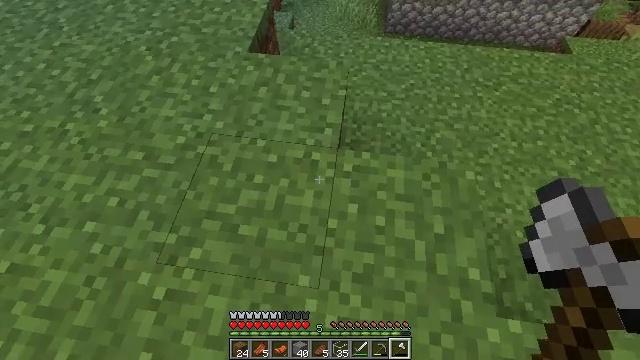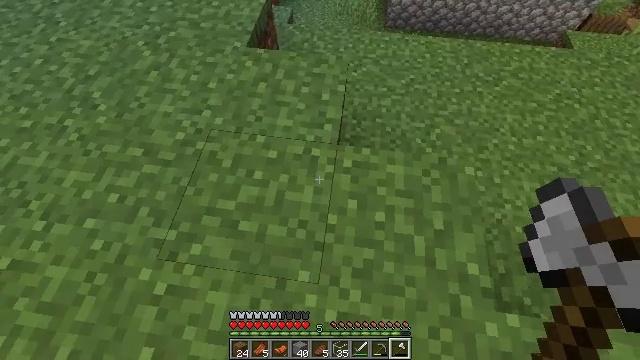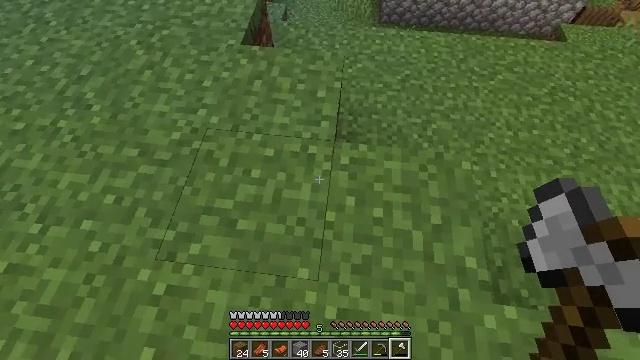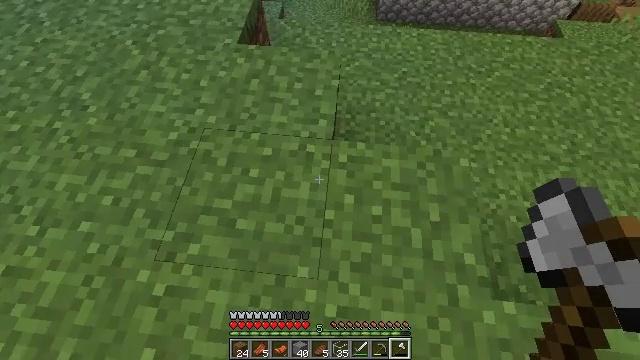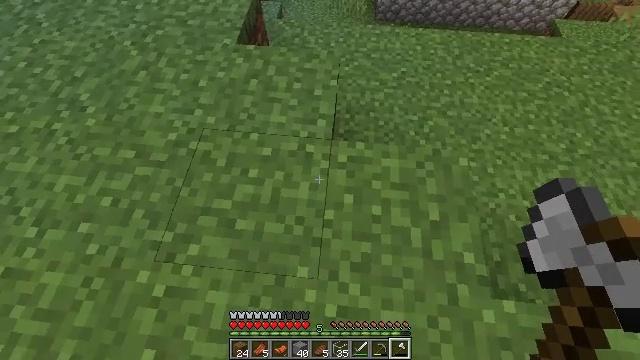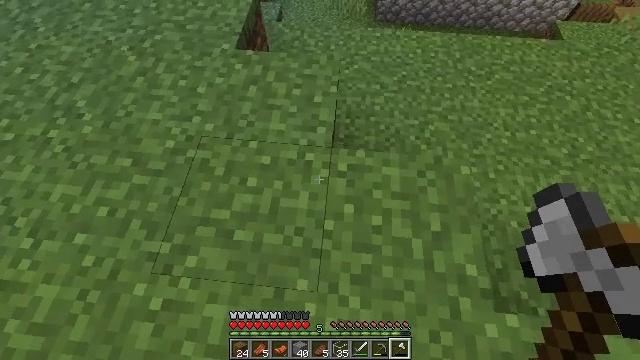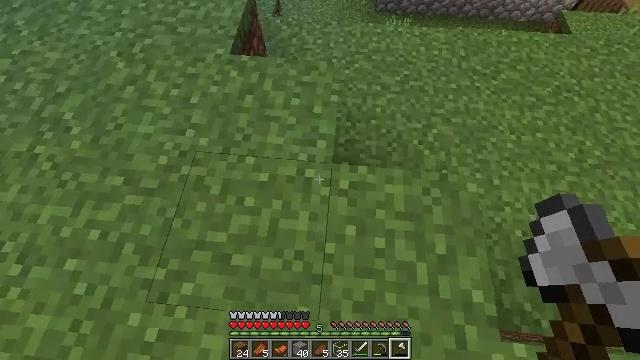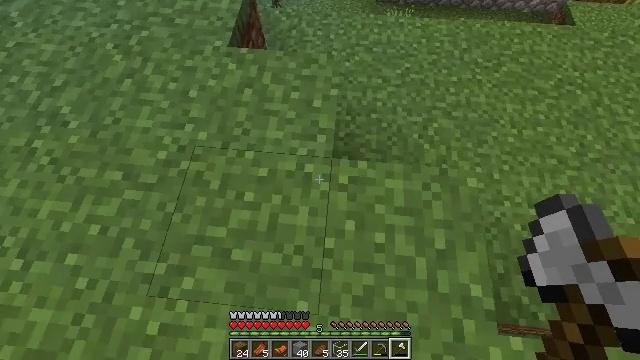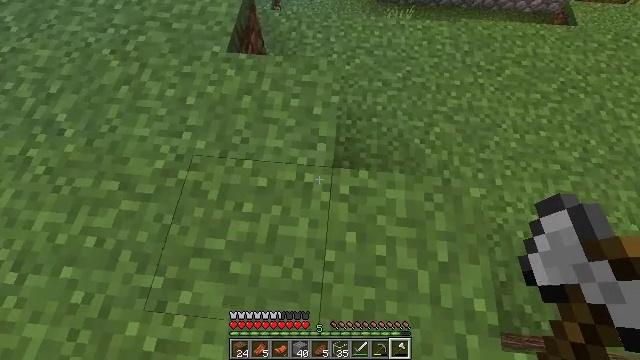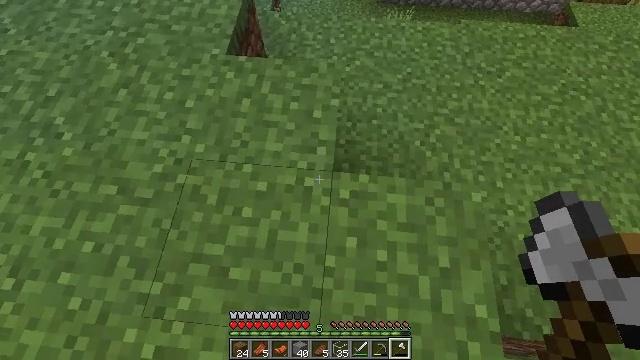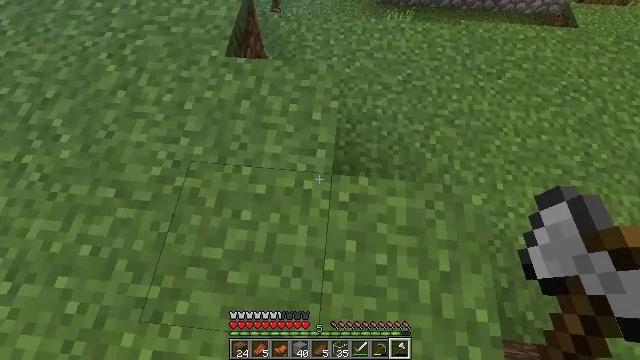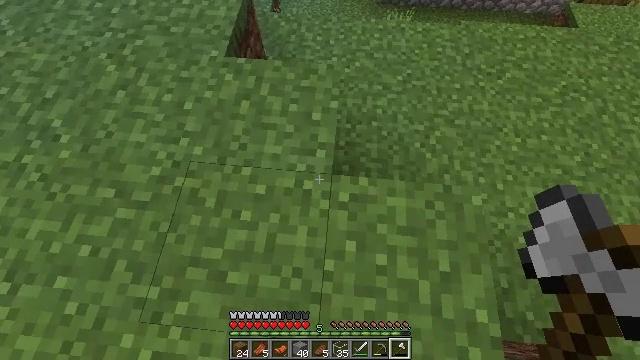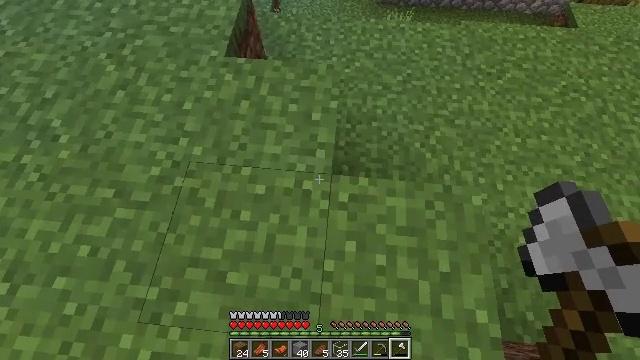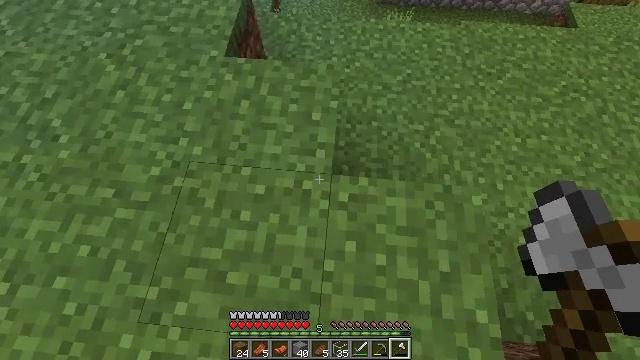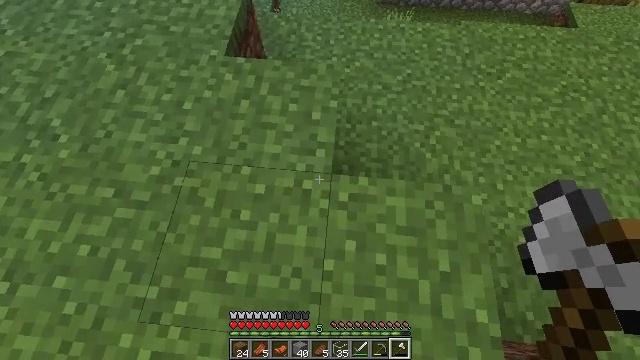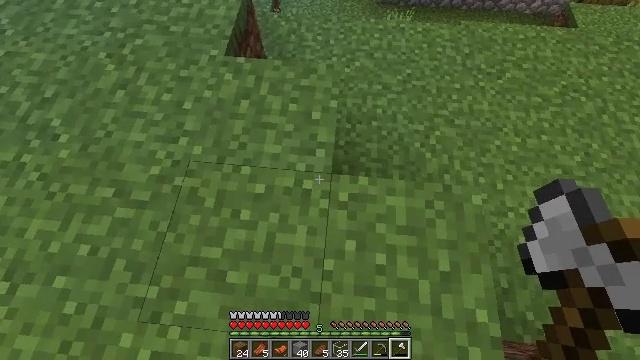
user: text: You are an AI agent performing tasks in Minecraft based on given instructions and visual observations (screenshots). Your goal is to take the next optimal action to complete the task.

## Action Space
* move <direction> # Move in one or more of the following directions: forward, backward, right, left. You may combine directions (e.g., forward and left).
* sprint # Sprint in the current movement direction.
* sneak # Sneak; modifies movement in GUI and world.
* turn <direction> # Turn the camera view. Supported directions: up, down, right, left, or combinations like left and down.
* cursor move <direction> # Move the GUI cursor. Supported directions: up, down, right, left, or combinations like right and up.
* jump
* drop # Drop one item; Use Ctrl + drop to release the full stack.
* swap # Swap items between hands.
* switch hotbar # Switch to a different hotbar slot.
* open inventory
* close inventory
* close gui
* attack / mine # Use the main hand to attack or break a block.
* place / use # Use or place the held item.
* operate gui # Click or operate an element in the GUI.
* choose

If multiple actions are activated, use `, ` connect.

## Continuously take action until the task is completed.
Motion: motion action
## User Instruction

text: Transform cobblestone into stone using a furnace.
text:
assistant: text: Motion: no_op
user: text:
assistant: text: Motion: turn right
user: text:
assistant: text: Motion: no_op
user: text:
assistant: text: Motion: no_op
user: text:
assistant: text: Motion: move forward
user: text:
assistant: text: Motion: move forward, turn down
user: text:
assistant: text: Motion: turn down
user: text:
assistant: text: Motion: no_op
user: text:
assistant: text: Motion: no_op
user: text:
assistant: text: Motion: no_op
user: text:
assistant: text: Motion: no_op
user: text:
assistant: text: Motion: no_op
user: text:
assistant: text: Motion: no_op
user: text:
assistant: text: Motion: no_op
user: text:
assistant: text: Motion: no_op
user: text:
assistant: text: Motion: open inventory
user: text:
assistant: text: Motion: open inventory
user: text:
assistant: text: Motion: open inventory
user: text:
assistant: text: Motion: cursor move right
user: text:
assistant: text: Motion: cursor move right
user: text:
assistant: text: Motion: cursor move right
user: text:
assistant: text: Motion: cursor move right
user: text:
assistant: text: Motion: cursor move right
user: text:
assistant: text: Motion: no_op
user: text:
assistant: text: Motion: no_op
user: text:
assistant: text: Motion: no_op
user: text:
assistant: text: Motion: no_op
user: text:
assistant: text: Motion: no_op
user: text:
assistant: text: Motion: no_op
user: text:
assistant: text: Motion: no_op